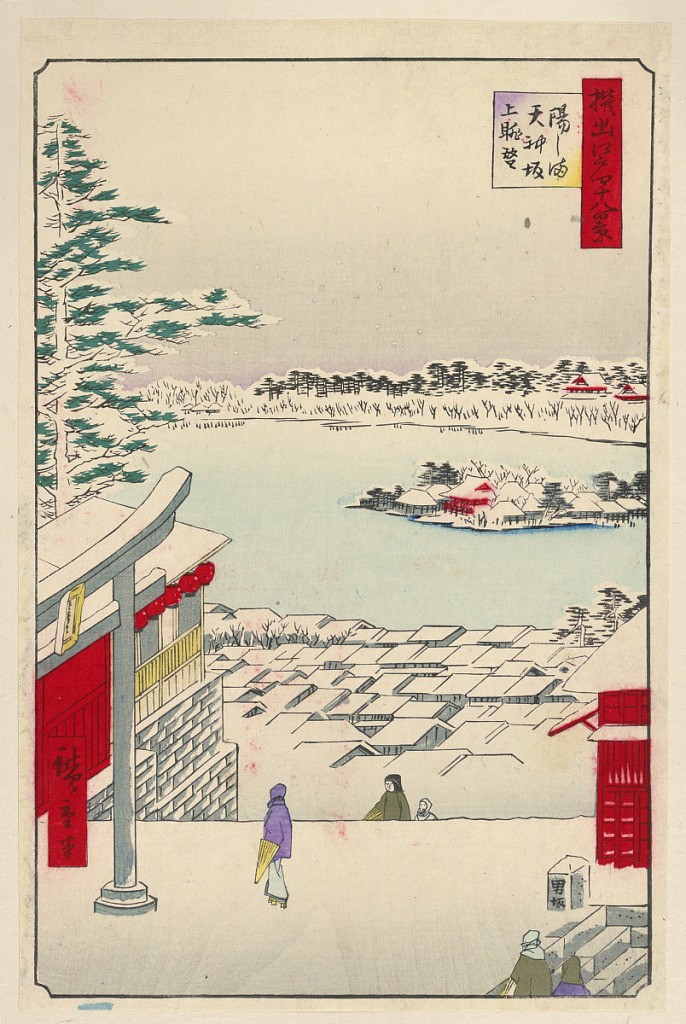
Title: Hilltop View of Yushima Tenjin Shrine (Yushima Tenji, Sakaue-chobo) No. 117 From the Series One Hundred Famous views of Edo
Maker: Hiroshi Awatsuji, Japanese, 1929–1995
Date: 1865
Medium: Woodblock print in colored ink on paper
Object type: Print
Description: The bird's eye view of Yushima Tenjin Shrine is looking out over the Shinobazu Pond. The snow-covered scene is highlighted with bright red buildings on either side, as well as a few other temples off in the distance. A bright purple figure stands in the middle of the foreground, holding a closed parasol by her waist. Other figures are ascending the staircases around her as they all head towards the main sanctuary of the shrine.